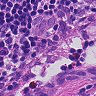
Metastatic tissue present: yes